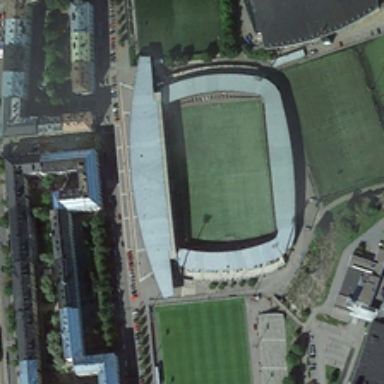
Some buildings and green trees are near a stadium and several playgrounds .